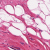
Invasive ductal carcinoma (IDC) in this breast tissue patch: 0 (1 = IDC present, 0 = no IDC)